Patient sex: F
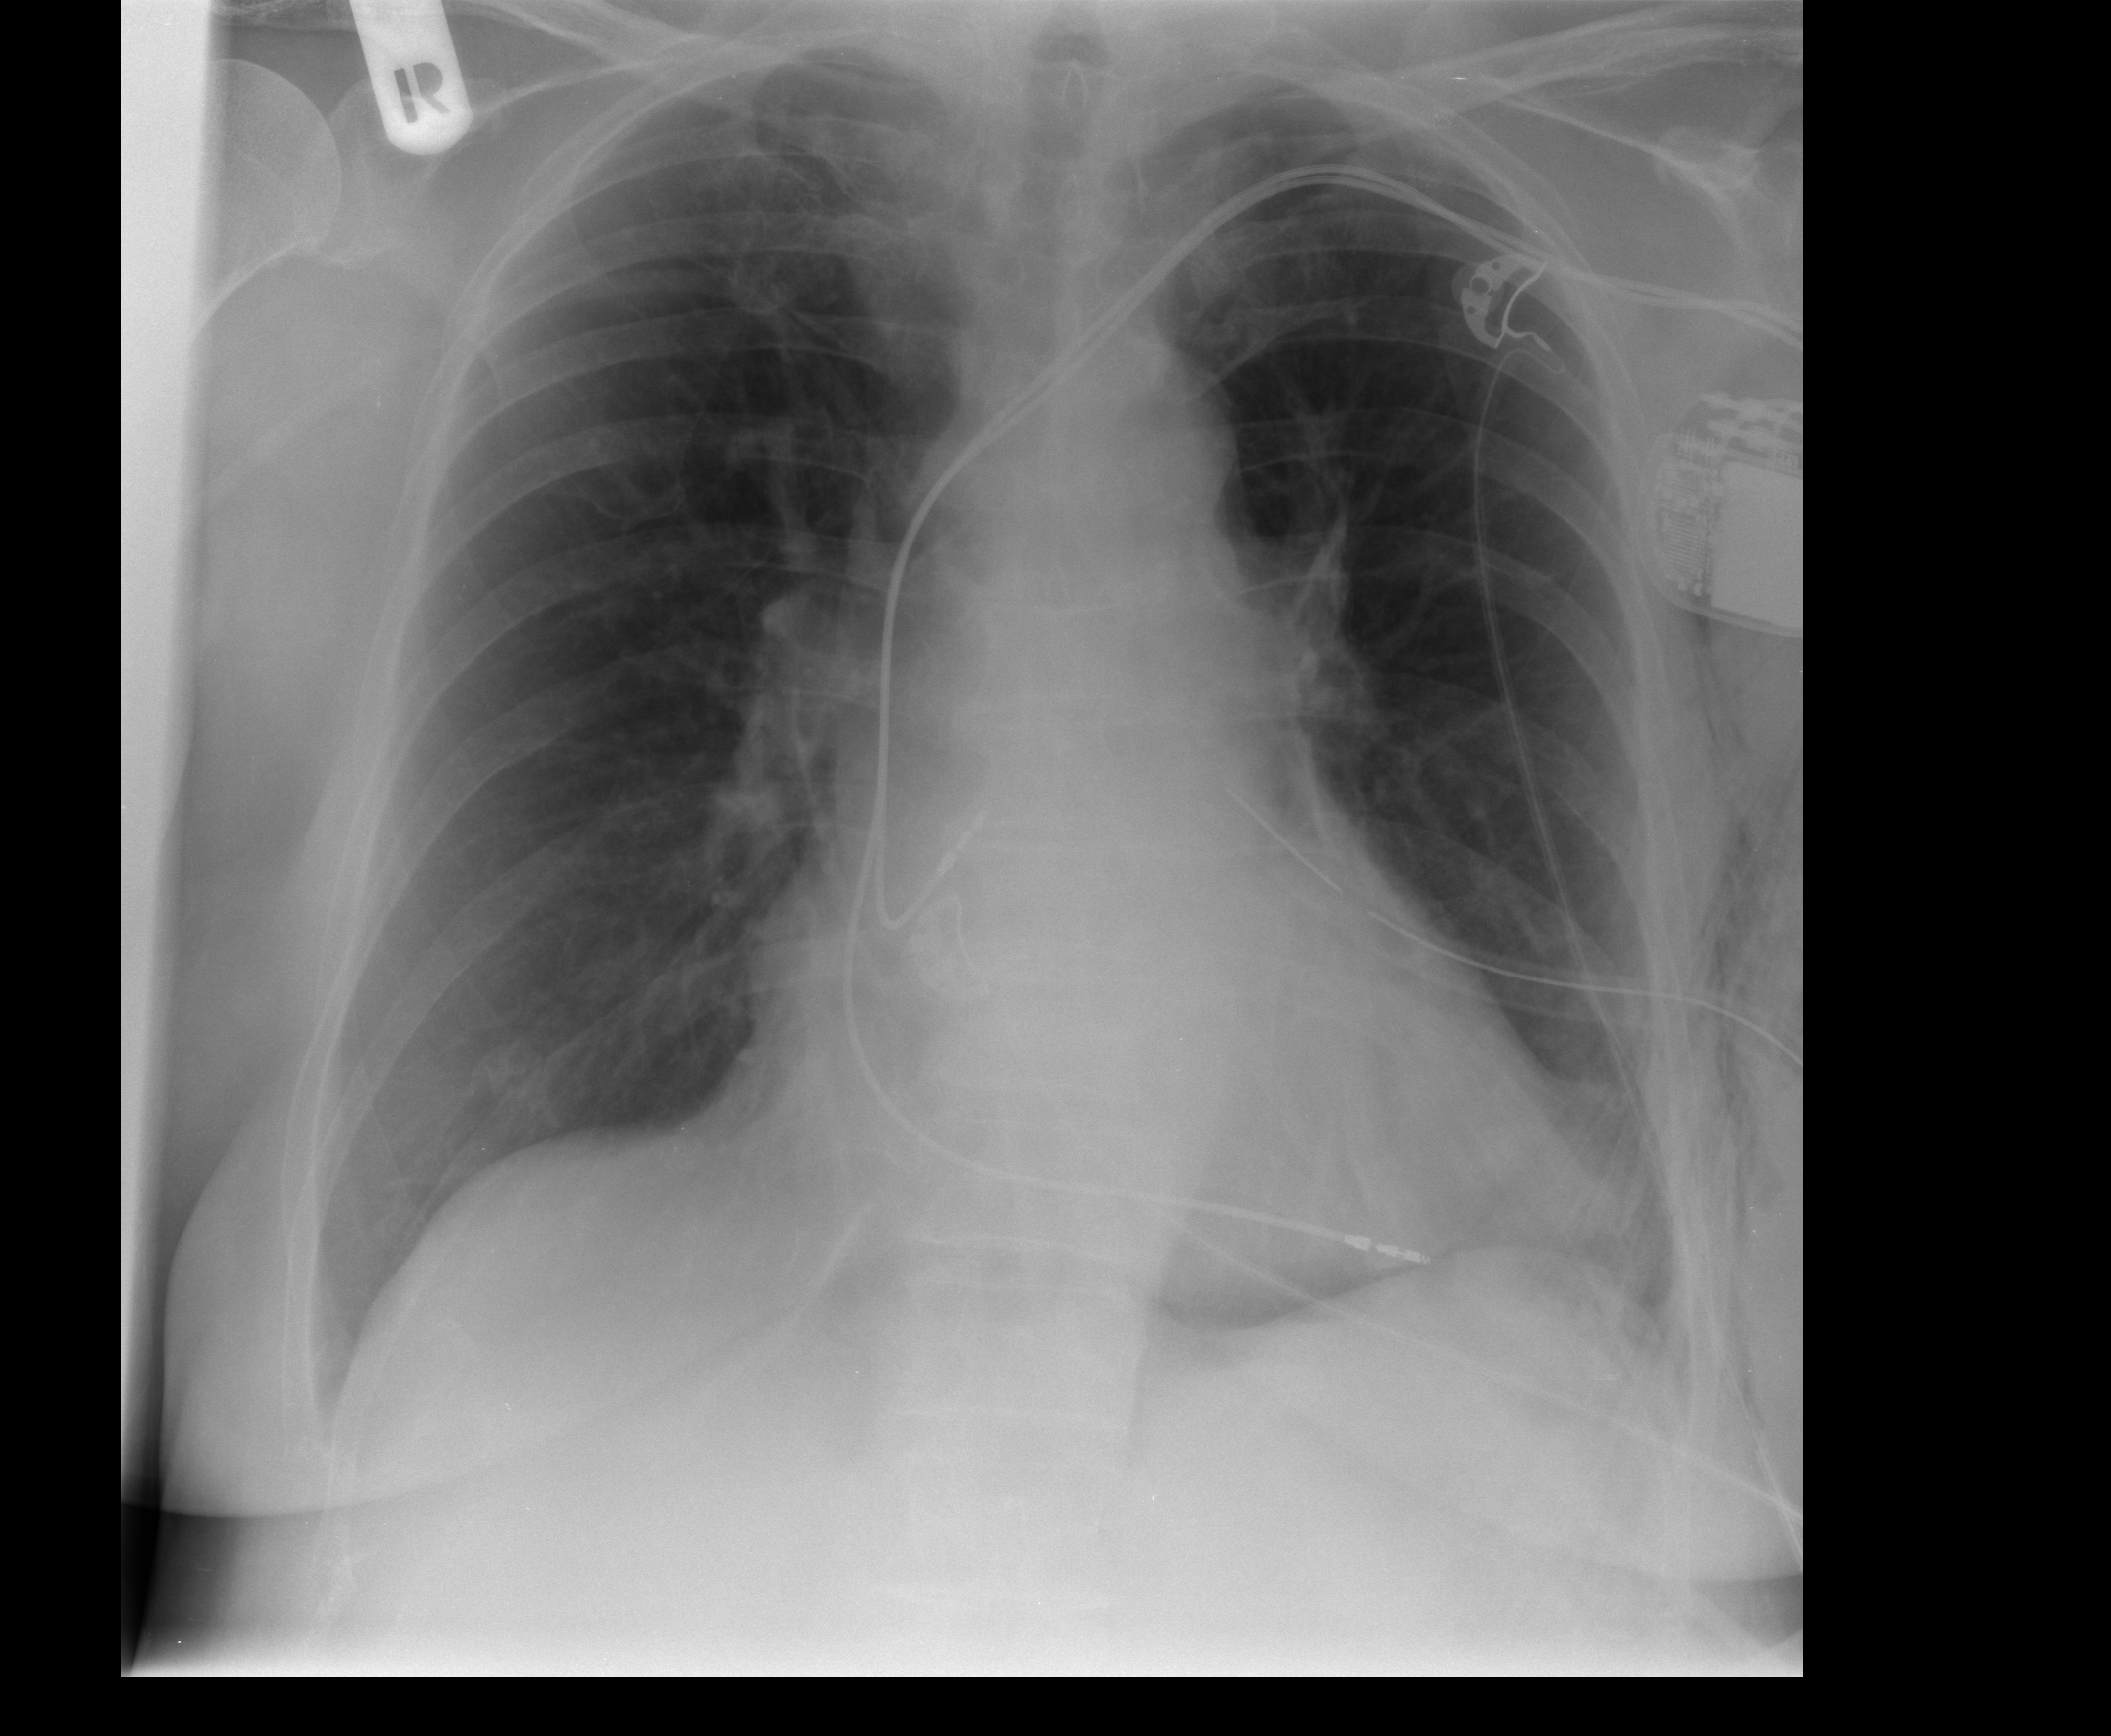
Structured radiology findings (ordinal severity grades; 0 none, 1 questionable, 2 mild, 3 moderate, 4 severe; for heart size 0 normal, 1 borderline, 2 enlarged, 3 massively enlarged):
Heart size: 1
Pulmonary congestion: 0
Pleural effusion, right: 0
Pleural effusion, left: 2
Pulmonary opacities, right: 0
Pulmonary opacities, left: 0
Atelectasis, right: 0
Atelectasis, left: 2